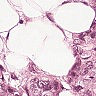
Metastatic tissue present: yes